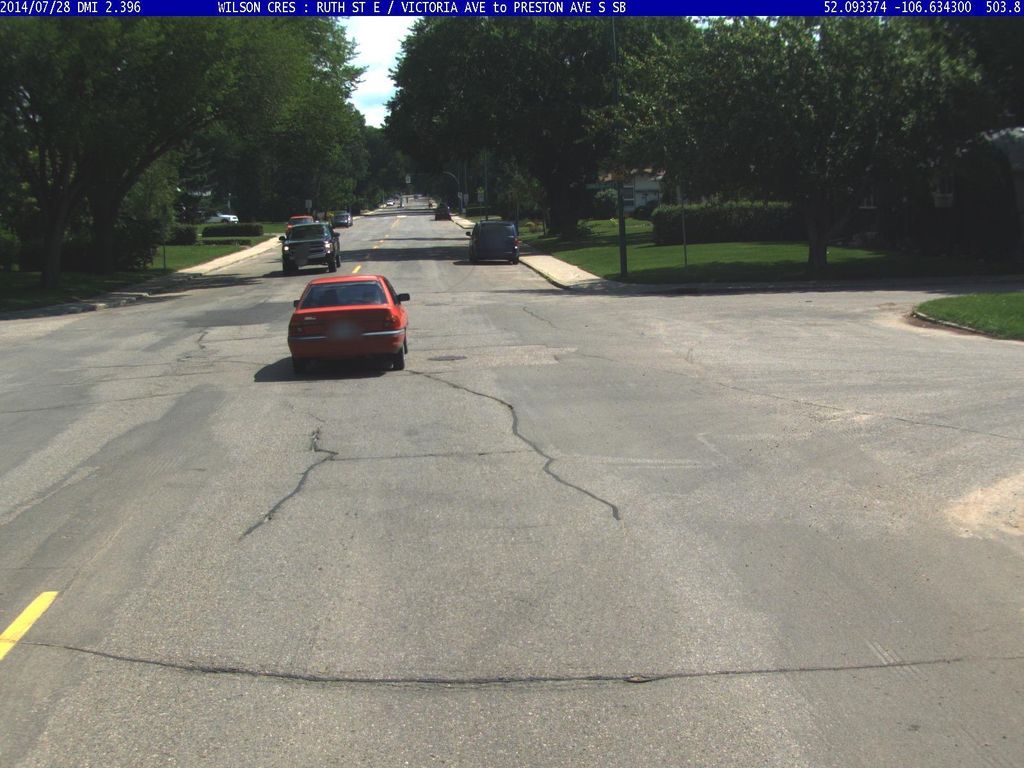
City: saskatoon